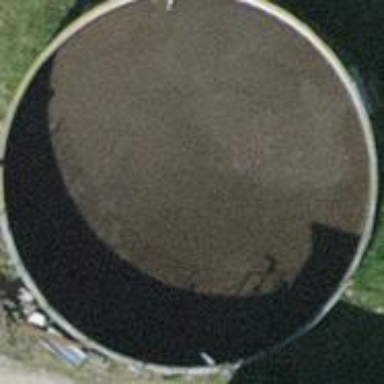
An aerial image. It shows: Storage tank that is man-made.